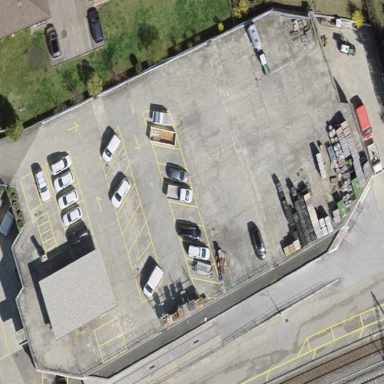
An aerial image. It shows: Industrial building.